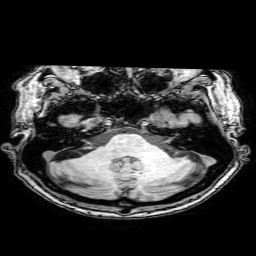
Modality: T1w
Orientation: coronal
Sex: female
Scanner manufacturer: philips
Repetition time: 0.008135 s
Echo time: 0.00373 s